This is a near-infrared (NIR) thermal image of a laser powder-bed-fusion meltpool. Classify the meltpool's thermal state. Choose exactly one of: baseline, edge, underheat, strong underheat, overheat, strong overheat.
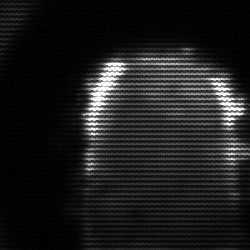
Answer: baseline